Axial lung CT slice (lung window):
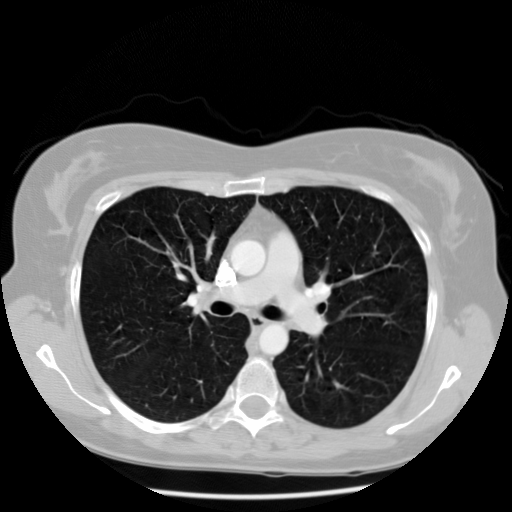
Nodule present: no